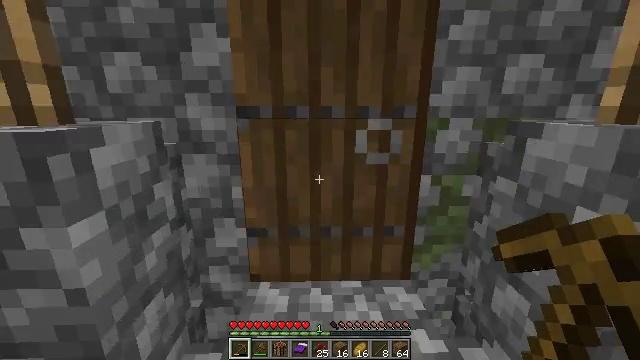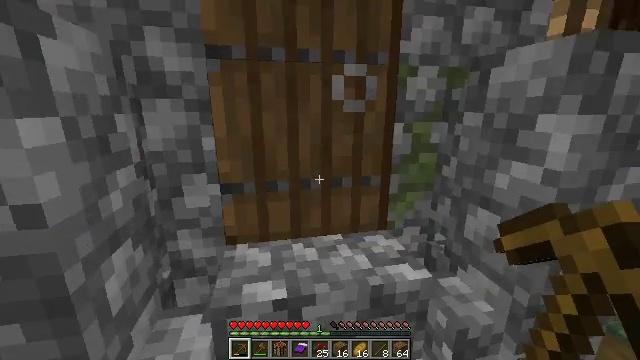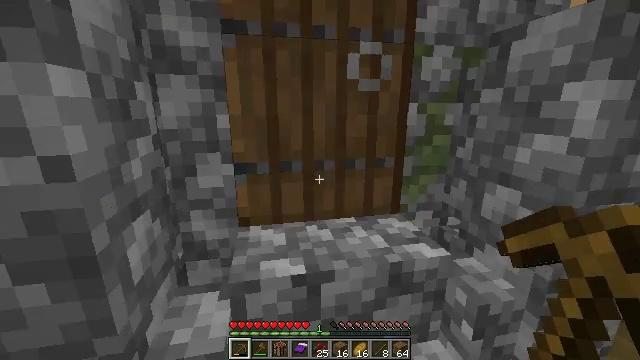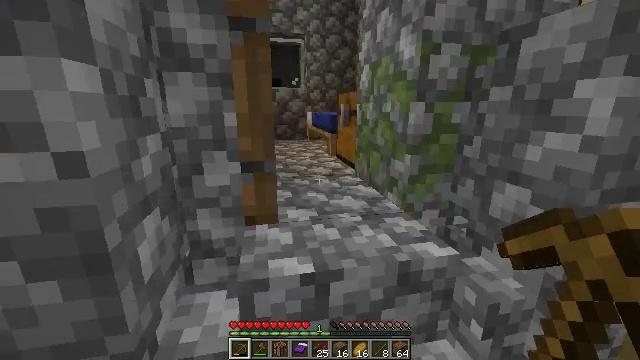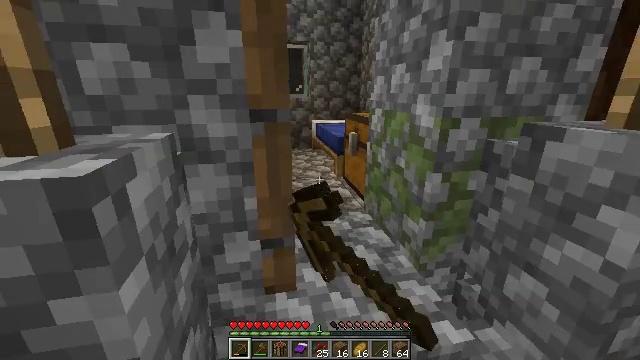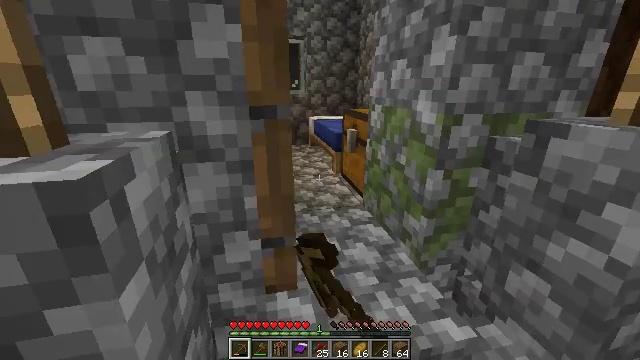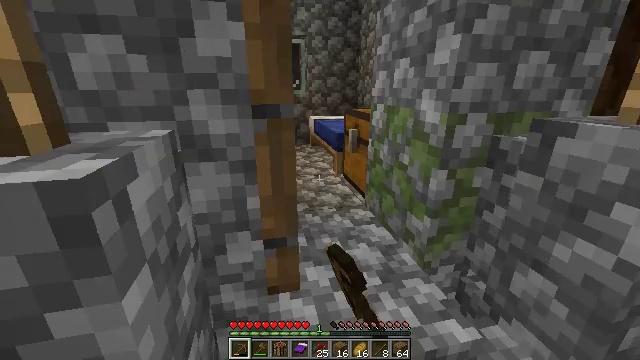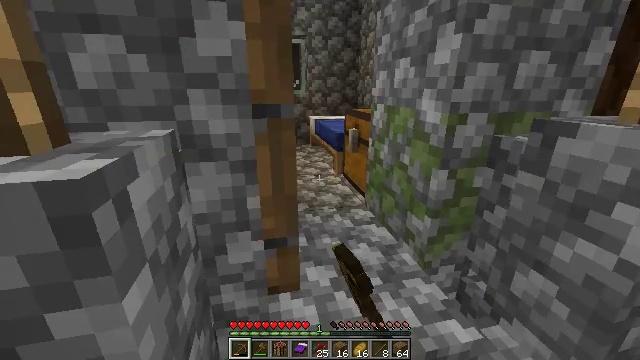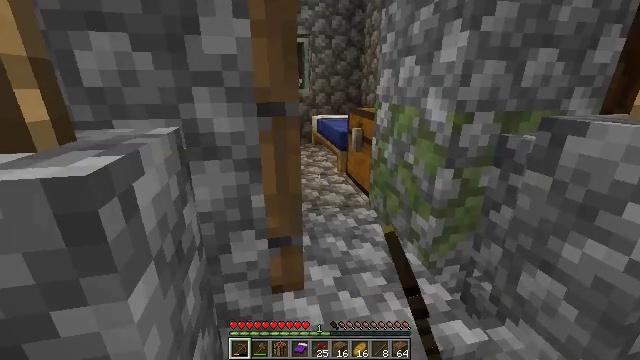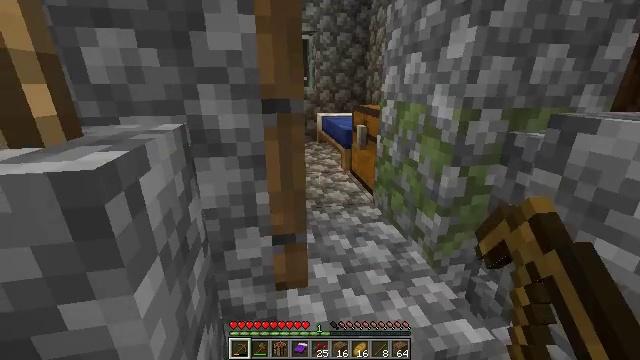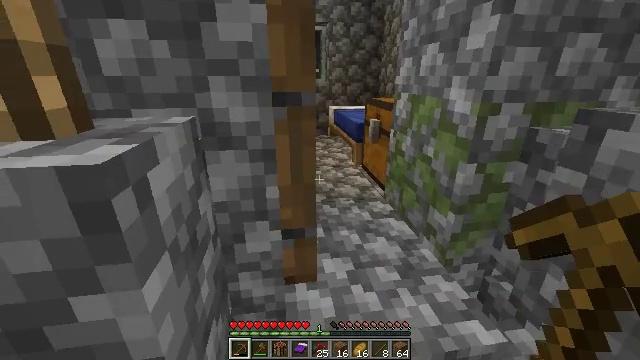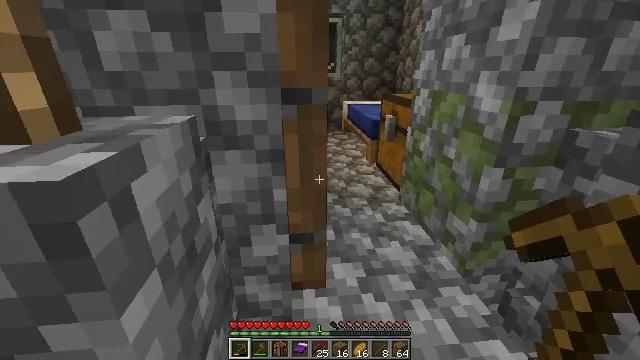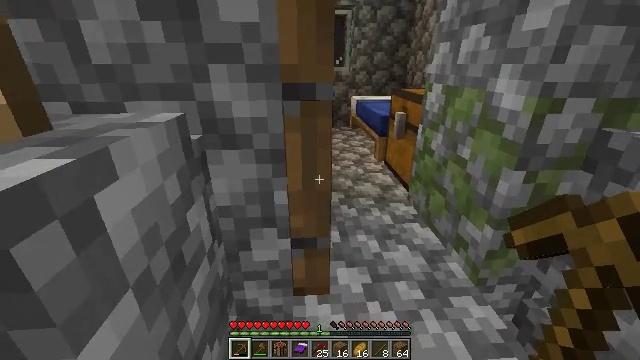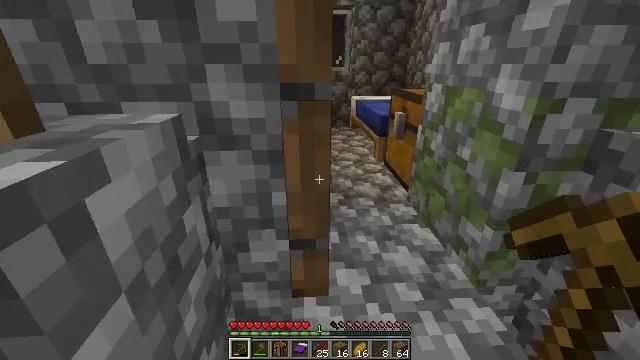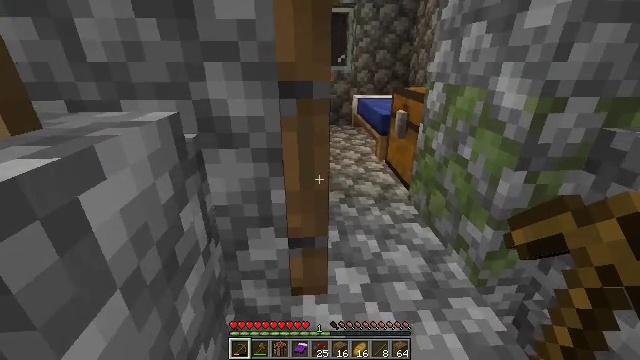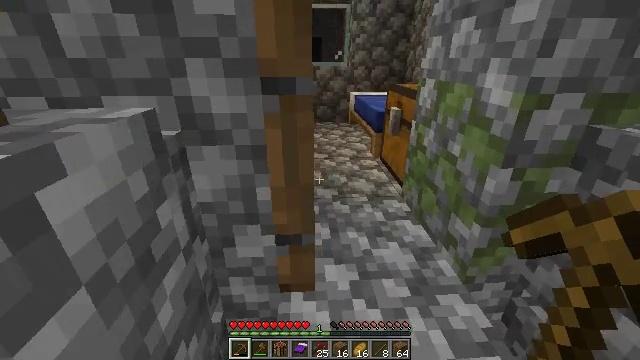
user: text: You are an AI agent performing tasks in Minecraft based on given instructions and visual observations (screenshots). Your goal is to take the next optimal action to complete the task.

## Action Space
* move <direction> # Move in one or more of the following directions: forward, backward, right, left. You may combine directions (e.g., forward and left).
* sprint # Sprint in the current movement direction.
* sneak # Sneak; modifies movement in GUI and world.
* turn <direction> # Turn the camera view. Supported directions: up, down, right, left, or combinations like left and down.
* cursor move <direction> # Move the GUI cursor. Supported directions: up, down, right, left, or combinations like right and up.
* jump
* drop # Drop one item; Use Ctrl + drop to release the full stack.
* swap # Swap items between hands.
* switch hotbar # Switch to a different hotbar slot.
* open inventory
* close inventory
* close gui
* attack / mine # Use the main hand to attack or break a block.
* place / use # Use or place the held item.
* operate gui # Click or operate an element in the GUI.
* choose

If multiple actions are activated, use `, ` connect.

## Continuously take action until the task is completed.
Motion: motion action
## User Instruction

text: Remove the large fern from the terrain.
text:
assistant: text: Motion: move forward, turn right
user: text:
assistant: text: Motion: move forward
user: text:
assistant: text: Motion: move forward, use / place
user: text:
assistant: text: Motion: turn down, use / place
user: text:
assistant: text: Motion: use / place
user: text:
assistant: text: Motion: no_op
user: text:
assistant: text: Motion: no_op
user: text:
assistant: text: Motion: no_op
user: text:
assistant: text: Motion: no_op
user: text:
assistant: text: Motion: move forward, turn left and down
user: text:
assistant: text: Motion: move forward, turn left and down
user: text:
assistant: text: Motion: move forward, turn left and down
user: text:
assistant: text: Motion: move forward
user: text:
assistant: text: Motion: move forward
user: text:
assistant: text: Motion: move forward and move right
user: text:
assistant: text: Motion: move forward and move right, turn down
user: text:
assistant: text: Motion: move forward and move right, turn down
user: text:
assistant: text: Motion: move forward and move right, turn right and down
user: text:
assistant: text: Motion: move forward and move right
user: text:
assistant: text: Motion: move forward and move right
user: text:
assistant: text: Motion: move forward
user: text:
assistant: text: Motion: move forward
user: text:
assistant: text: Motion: move forward
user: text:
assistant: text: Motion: move forward
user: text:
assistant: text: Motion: move forward and move left, turn right and down
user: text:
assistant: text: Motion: move forward and move left, turn right and down
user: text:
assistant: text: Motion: move forward and move left, turn right and down
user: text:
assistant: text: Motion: move forward and move left, turn right and down
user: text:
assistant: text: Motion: move left
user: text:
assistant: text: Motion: move left